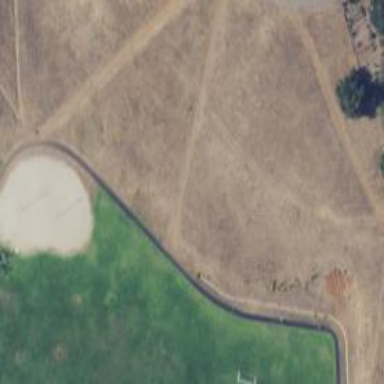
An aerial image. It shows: Disc golf tee.